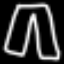
Label: pants